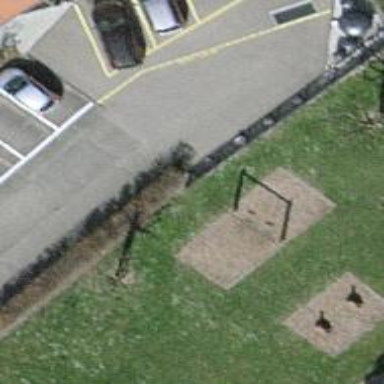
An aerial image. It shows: Playground area for leisure activities on the land.